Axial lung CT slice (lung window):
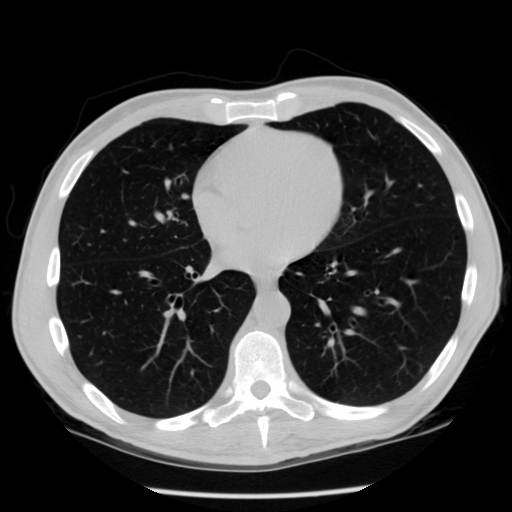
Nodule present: yes
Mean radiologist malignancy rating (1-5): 2